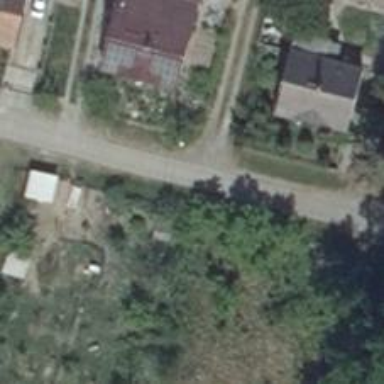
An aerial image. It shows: Residential road.